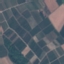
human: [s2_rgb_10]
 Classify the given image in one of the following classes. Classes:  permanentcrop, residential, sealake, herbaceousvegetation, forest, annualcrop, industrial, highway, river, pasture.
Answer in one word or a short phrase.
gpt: PermanentCrop